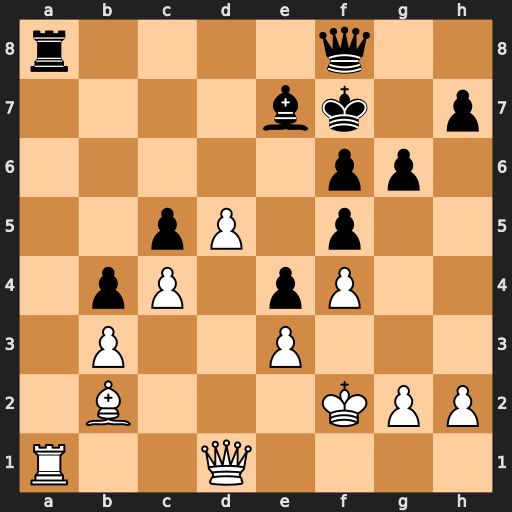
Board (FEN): r4q2/4bk1p/5pp1/2pP1p2/1pP1pP2/1P2P3/1B3KPP/R2Q4
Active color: w
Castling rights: -
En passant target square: -
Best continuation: d6 Rxa1 Qd5+